Field crop: maize
Growth stage: 2
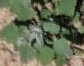
Species: chenopodium